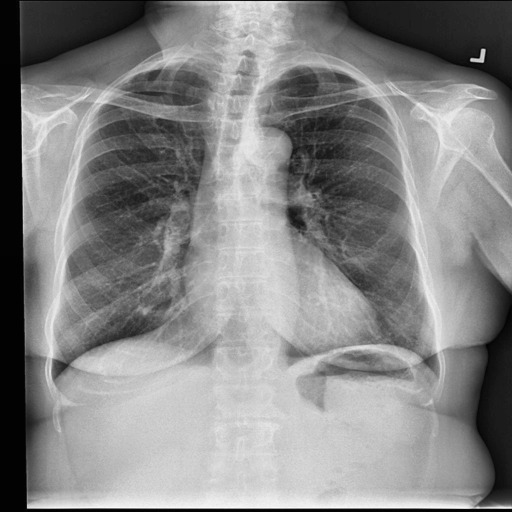
Finding: NORMAL